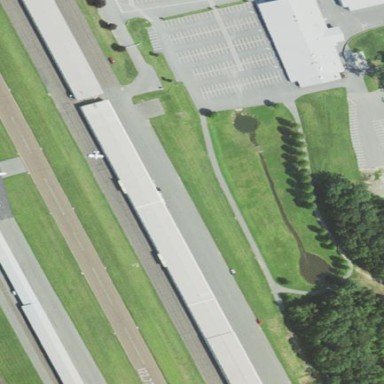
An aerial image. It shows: Hangar building at the airport.